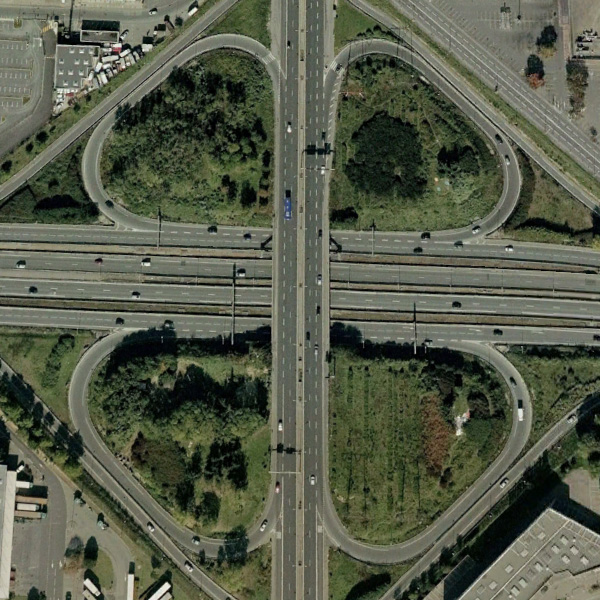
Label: Viaduct